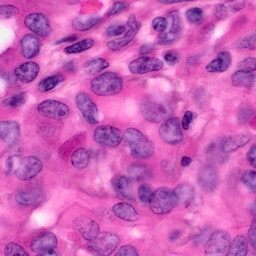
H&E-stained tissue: Pancreatic